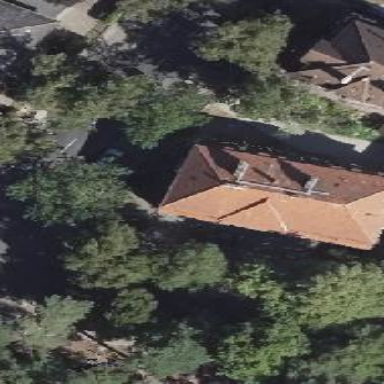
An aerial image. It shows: Apartments building with mansard roof.